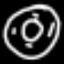
Label: donut